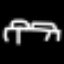
Label: bed